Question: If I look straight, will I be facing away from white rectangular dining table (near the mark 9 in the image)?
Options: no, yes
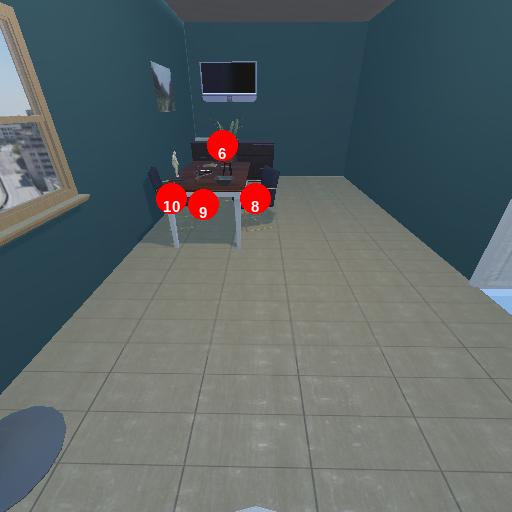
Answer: no